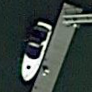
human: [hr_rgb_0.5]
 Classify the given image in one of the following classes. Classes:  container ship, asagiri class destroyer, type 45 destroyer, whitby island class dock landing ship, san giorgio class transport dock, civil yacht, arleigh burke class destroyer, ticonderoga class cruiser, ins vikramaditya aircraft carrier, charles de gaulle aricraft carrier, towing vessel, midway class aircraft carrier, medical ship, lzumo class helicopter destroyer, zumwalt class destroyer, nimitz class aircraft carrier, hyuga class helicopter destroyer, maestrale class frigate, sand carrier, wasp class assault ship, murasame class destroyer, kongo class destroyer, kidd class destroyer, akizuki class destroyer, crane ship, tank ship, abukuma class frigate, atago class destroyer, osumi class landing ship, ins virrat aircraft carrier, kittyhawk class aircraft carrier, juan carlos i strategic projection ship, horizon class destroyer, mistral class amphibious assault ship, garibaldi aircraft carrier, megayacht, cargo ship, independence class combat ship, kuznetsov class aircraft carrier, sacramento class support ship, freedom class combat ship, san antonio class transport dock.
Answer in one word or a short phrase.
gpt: Civil yacht